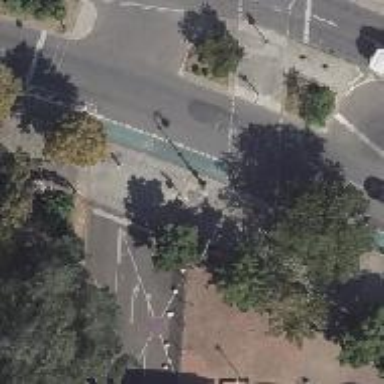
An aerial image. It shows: Green asphalt cycleway lane.